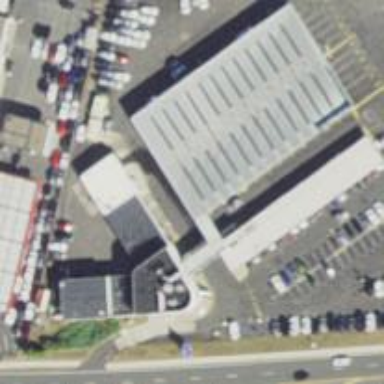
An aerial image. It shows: Car rental service.